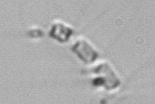
Label: Chaetoceros